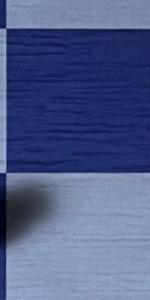
Label: Empty